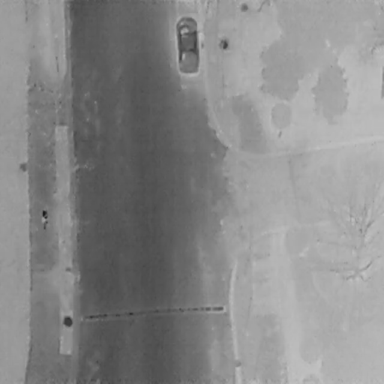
There are two objects shown in the infrared image, including a Person, and a Car.